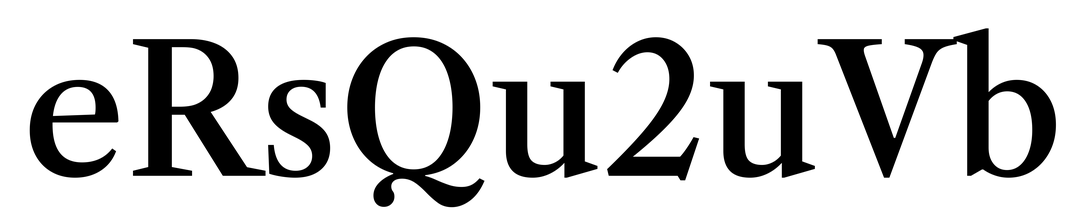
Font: LibreCaslonText_Medium